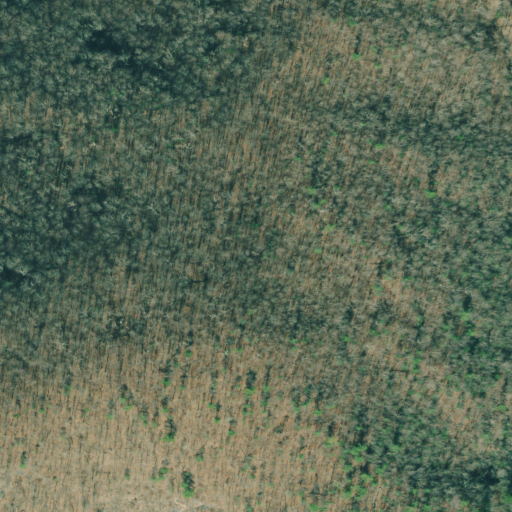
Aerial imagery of mountain in Georgia named Cedar Mountain containing deciduous forest and mixed forest